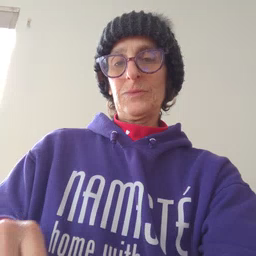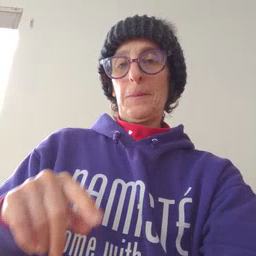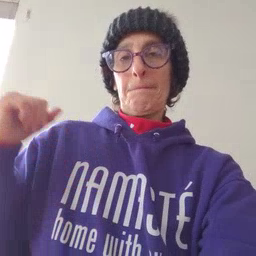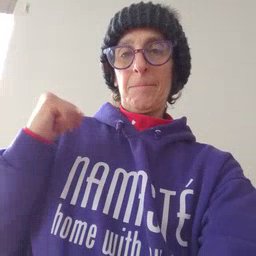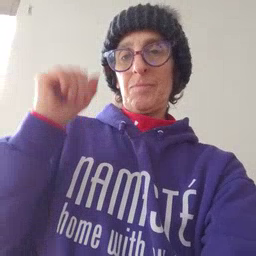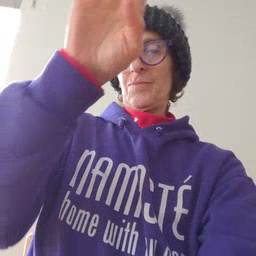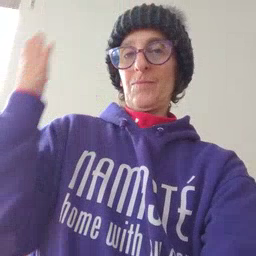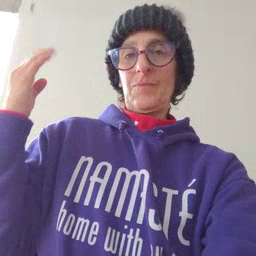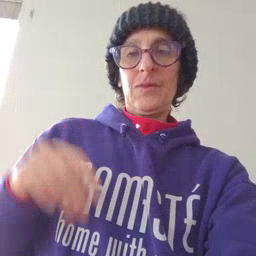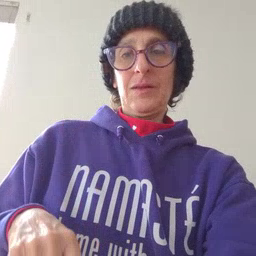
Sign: refrigerator